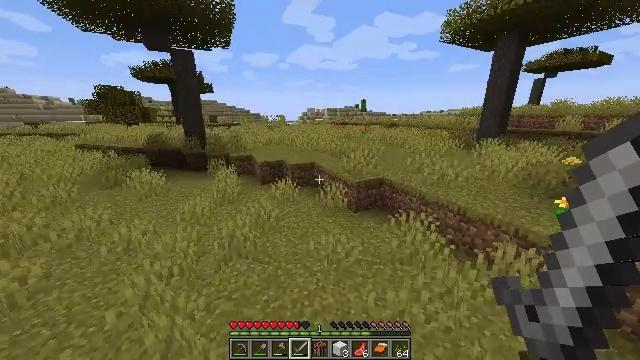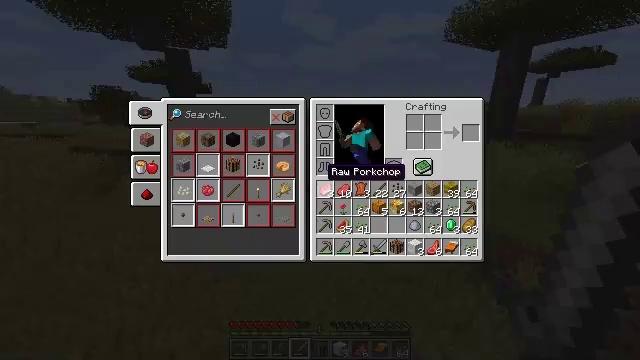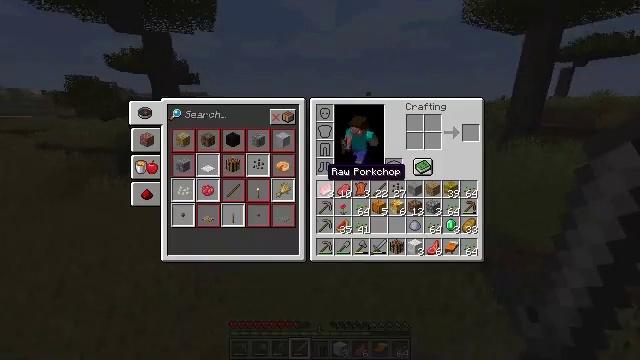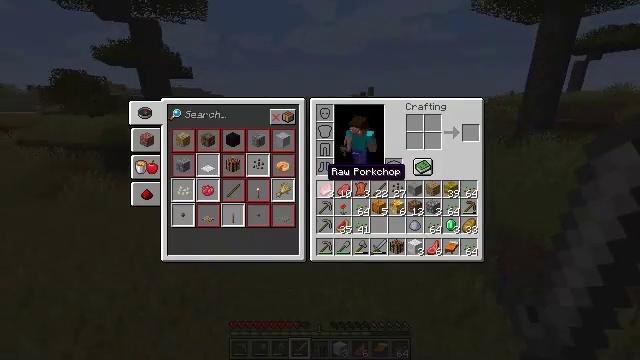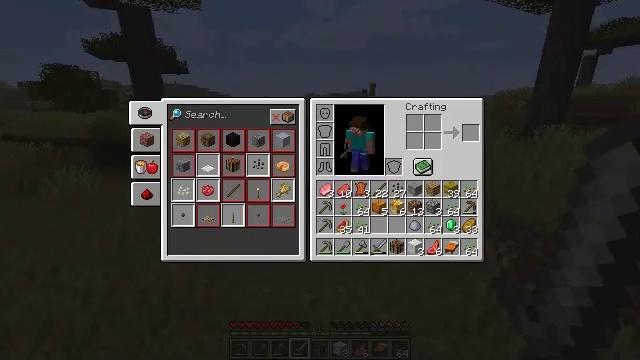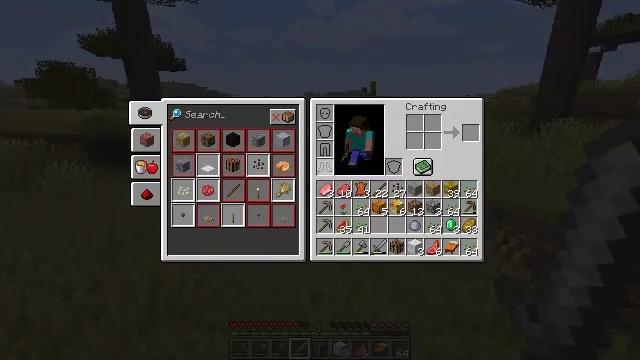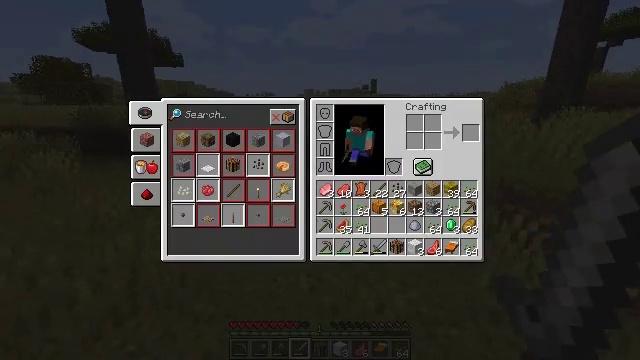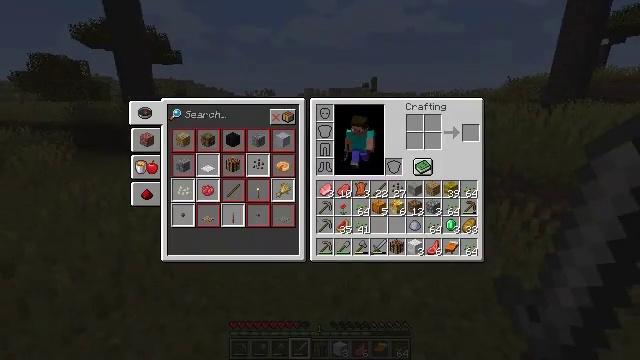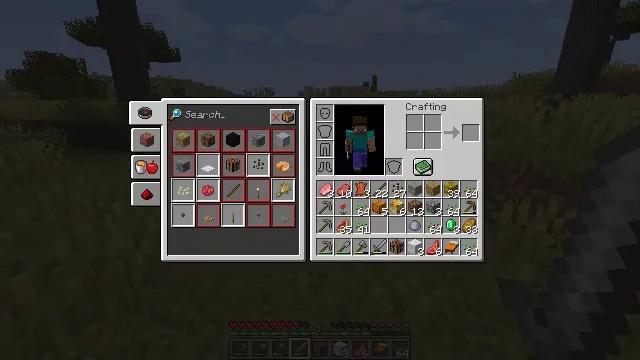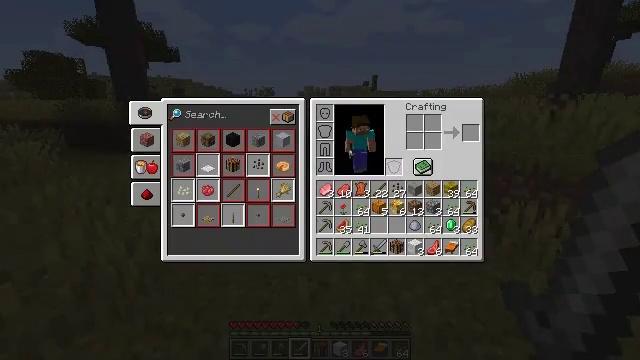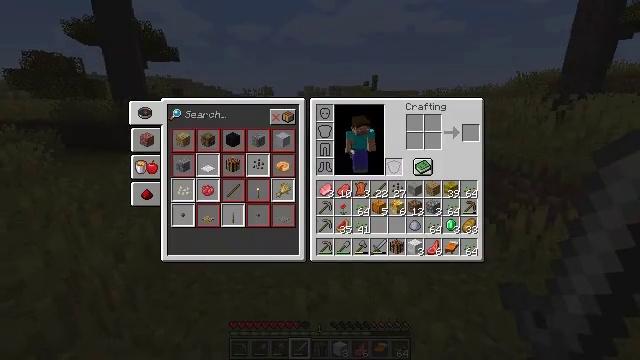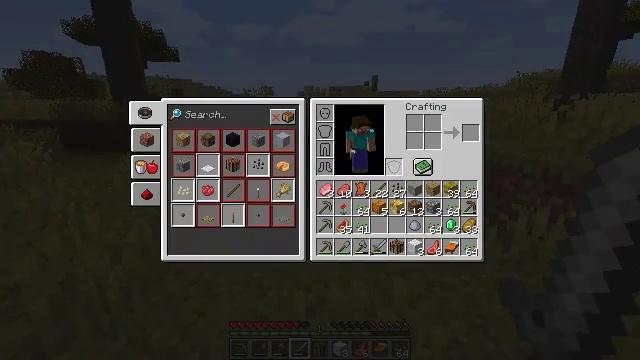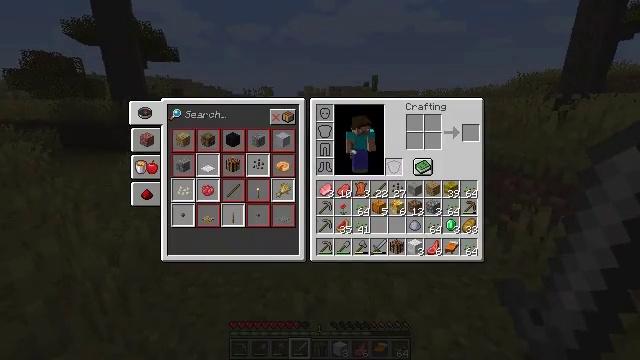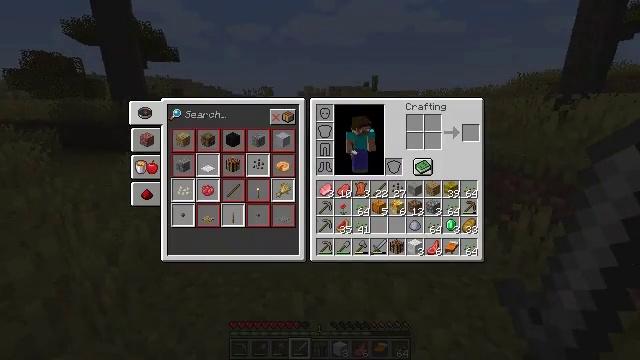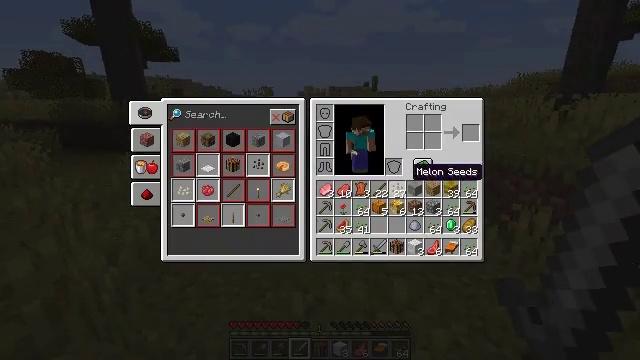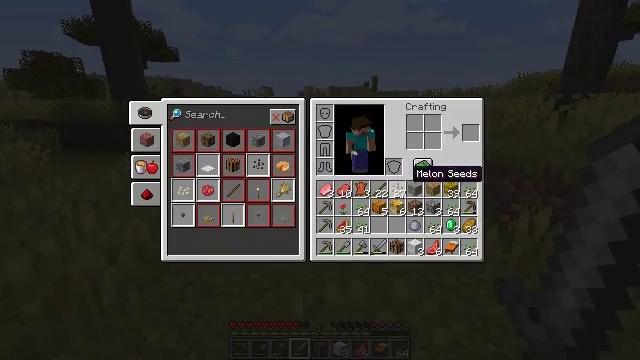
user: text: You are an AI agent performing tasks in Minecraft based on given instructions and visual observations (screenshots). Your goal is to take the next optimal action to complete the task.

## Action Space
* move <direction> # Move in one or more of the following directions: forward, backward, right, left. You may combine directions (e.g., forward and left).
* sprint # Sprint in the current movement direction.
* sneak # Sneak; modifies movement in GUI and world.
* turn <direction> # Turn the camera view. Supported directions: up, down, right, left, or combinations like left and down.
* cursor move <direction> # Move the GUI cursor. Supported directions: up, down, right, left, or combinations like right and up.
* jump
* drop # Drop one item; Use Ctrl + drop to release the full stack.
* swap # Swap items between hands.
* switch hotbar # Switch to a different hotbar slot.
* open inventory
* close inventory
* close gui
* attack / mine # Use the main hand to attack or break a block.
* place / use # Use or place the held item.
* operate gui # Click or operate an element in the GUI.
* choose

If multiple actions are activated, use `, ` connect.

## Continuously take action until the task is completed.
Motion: motion action
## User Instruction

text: Break the melon stem to clear space.
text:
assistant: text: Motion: move forward, open inventory
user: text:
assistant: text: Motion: move forward, open inventory
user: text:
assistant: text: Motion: open inventory
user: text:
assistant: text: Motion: no_op
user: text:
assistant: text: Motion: cursor move right
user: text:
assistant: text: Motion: cursor move right
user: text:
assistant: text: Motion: cursor move right
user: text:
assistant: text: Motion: cursor move right
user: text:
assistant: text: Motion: no_op
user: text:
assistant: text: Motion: no_op
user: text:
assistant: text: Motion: no_op
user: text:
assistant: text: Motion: no_op
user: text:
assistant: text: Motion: no_op
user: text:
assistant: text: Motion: no_op
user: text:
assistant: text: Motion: no_op
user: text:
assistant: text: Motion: no_op
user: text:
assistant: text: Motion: no_op
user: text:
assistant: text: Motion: no_op
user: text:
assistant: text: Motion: no_op
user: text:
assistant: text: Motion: no_op
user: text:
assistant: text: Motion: turn up
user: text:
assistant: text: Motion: no_op
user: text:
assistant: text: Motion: move forward
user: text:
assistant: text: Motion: move forward
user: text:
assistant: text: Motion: move forward
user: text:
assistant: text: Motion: move forward
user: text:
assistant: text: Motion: move forward
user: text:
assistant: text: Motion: move forward
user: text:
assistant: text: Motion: move forward, sprint
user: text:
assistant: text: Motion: move forward, sprint